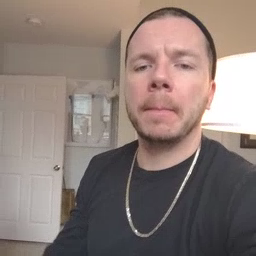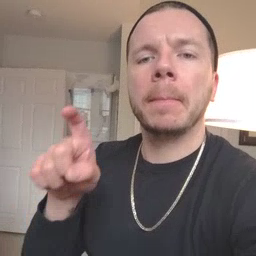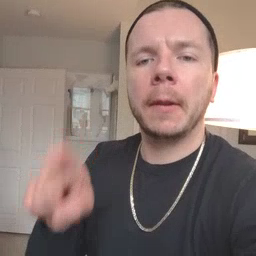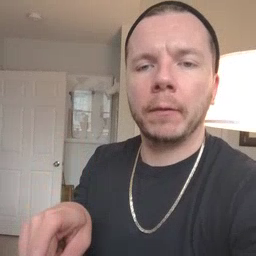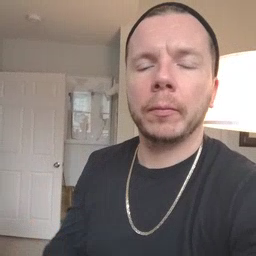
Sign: haveto